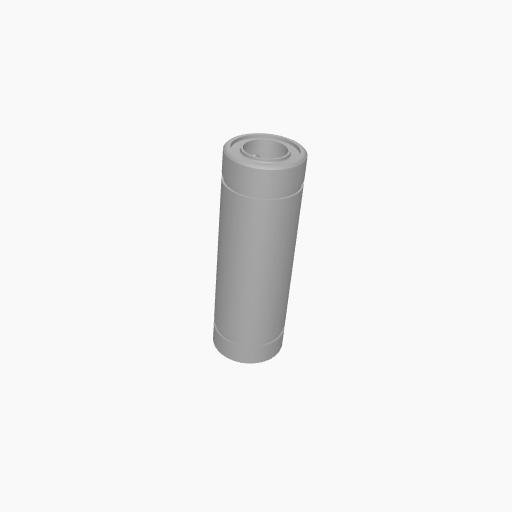
Part: LinearBearing8ID45